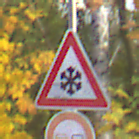
Verkehrszeichen: SchneeOderEisglaette
Zusatzzeichen unten: Ueberholverbot
Umgebung: Outdoor, Urban
Tageszeit: MorningAfternoon
Wetter: PartlyCloudy
Licht: Natural
Jahreszeit: NotSpecified
Kontrast: MediumContrast